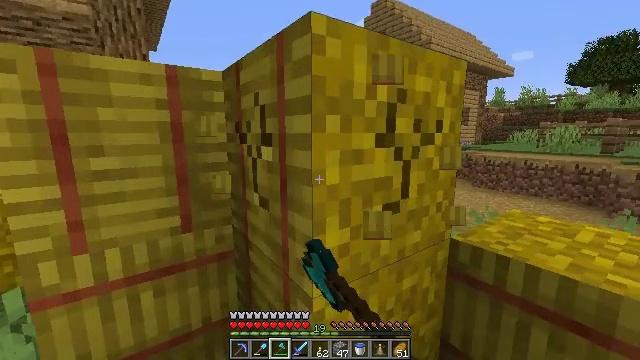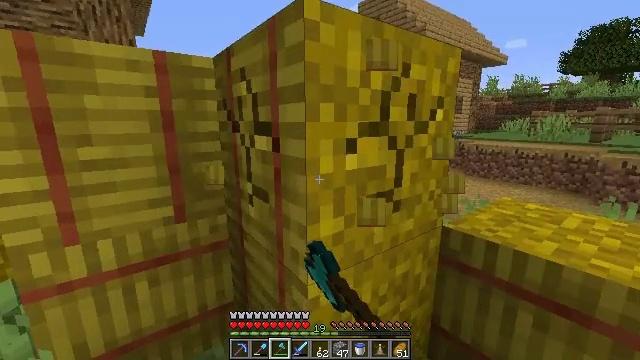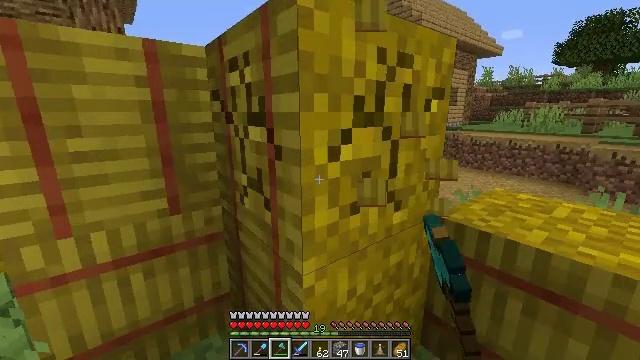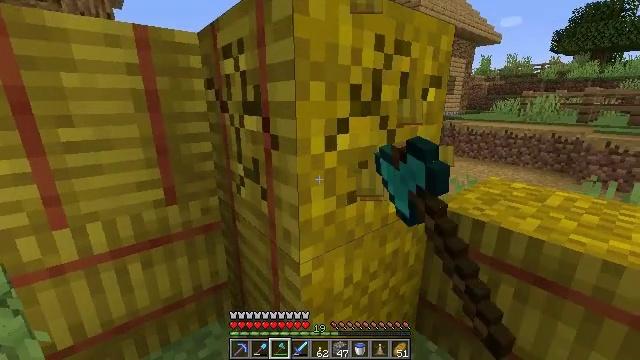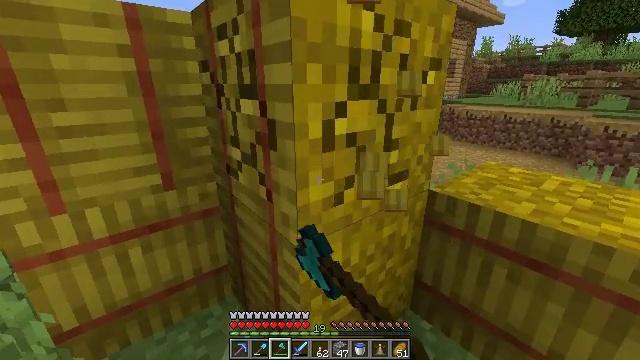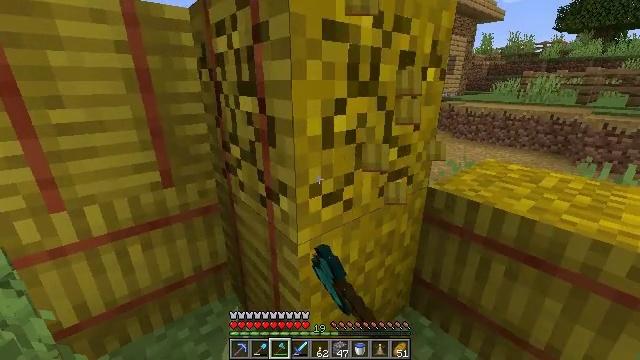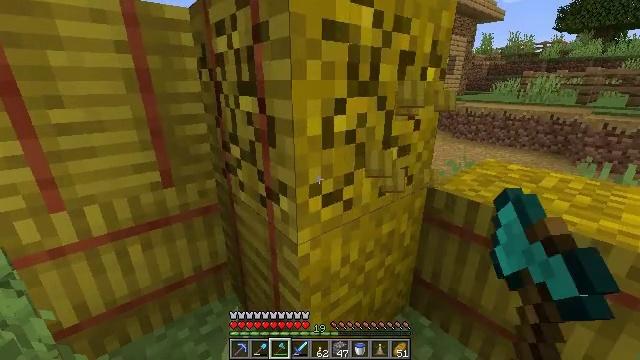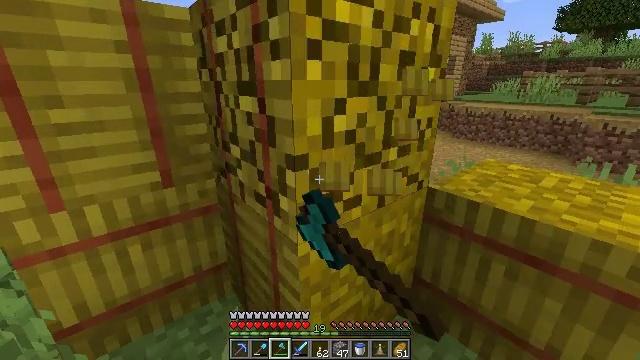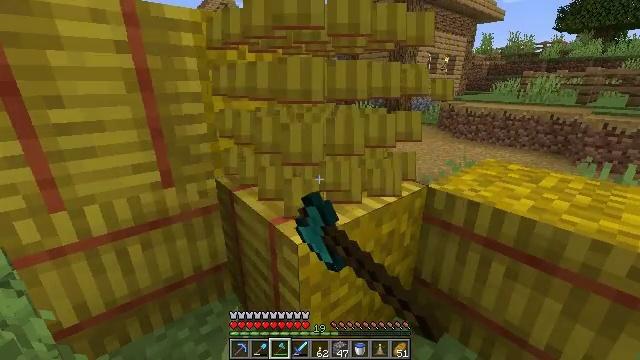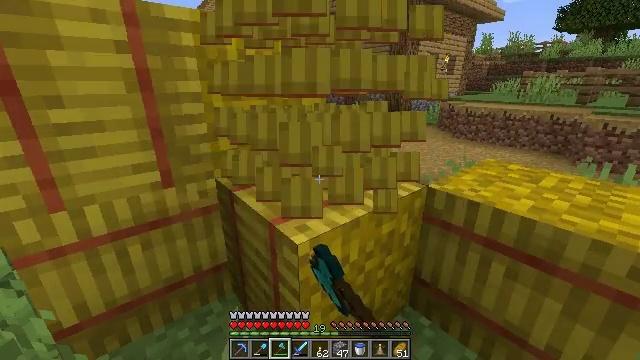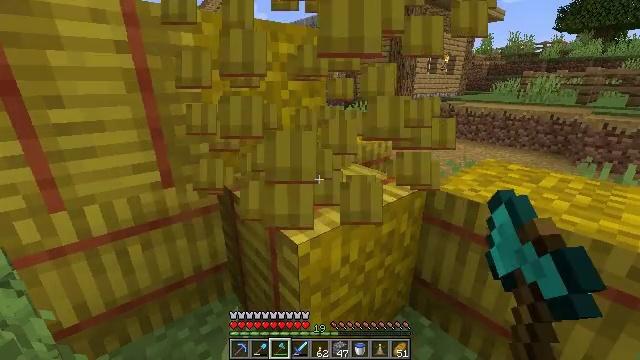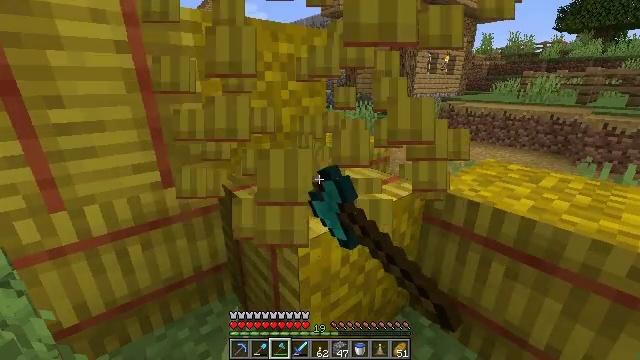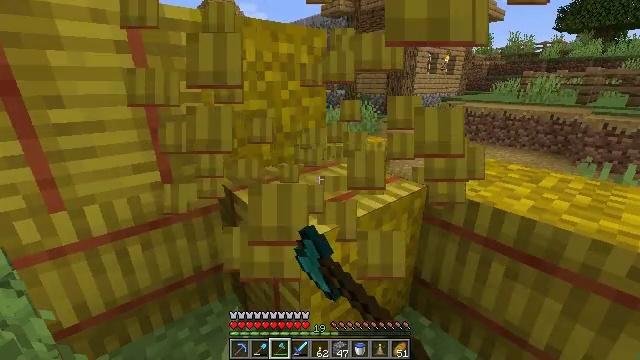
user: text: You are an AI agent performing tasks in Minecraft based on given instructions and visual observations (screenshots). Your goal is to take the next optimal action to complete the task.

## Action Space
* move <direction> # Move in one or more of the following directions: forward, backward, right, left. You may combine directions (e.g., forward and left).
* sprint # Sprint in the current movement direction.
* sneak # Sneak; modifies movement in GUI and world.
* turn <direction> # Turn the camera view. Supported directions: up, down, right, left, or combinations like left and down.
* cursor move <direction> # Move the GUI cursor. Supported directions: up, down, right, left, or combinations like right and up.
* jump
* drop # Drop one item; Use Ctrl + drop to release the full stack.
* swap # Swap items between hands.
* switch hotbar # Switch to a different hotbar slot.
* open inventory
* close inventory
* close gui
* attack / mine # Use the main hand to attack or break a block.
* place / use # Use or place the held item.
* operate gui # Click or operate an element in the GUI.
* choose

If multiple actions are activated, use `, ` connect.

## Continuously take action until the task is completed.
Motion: motion action
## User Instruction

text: Break the hay block to collect it.
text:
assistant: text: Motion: turn right and down, attack / mine
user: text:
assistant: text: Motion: turn right and down, attack / mine
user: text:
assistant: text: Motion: turn down, attack / mine
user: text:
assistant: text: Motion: turn down, attack / mine
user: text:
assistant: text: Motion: attack / mine
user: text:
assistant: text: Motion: attack / mine
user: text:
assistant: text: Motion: attack / mine
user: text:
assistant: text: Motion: attack / mine
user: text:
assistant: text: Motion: attack / mine
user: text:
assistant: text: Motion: attack / mine
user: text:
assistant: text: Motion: attack / mine
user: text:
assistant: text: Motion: attack / mine
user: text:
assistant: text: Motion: attack / mine